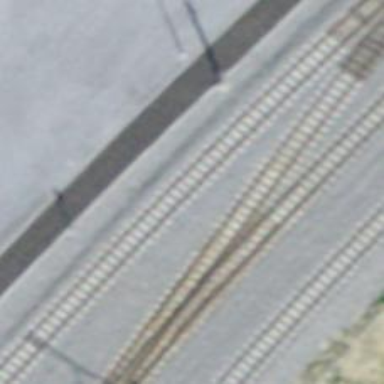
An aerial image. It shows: Narrow-gauge railway with one track passing through service yard.